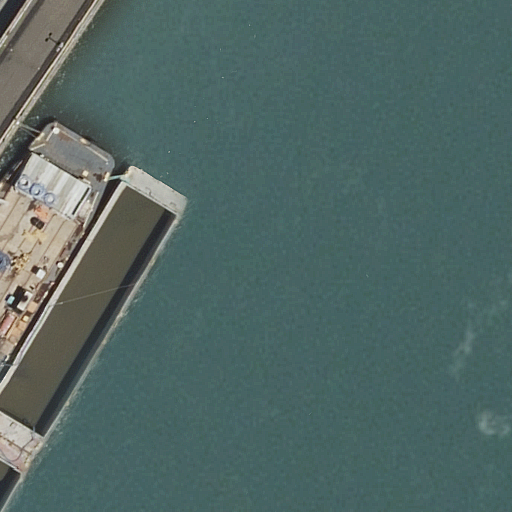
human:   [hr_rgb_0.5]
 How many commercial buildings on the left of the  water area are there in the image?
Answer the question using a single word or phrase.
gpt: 0

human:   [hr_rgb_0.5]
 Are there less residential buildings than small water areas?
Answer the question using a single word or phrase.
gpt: no

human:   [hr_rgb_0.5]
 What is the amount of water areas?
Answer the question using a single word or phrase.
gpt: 1

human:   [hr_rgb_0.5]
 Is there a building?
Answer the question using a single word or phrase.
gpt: yes

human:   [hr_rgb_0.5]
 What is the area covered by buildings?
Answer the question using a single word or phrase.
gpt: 271m2

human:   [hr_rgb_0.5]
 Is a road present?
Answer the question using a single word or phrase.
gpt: yes

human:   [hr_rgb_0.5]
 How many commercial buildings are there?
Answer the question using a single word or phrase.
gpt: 0

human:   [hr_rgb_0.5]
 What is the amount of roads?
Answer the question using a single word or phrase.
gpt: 1

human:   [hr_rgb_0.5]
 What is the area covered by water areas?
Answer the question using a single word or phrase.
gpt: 10186m2

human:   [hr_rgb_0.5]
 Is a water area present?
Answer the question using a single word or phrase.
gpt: yes

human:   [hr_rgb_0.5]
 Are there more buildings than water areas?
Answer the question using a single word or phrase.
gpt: no

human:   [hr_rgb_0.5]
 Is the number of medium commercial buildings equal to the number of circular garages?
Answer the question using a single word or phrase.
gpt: yes

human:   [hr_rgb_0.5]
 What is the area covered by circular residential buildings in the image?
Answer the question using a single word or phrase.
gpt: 0m2

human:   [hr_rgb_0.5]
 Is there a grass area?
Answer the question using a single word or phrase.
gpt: no

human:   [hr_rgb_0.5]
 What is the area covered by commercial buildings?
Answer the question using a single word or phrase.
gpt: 0m2

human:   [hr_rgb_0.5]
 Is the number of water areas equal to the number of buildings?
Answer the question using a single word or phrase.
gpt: yes

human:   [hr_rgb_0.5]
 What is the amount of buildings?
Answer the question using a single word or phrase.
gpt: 1

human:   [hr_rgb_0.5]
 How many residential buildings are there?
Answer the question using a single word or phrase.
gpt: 1

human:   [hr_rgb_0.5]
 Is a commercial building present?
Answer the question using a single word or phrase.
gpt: no

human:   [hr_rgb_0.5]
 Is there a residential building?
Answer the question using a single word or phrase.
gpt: yes

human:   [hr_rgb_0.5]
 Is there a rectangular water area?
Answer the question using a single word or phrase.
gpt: yes

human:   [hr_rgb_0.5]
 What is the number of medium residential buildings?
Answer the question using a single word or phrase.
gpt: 1

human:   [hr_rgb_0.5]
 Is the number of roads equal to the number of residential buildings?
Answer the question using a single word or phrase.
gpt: yes

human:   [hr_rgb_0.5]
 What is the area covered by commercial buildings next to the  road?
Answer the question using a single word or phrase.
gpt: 0m2

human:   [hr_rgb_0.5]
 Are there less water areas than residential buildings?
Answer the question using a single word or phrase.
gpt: no

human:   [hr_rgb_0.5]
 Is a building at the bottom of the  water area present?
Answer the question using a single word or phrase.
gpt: no

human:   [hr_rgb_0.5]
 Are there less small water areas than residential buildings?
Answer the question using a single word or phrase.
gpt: yes

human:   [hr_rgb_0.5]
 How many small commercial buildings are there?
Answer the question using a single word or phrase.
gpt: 0

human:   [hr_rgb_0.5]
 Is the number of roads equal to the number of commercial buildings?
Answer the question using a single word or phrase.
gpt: no

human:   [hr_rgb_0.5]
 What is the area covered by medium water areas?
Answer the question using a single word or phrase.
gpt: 0m2

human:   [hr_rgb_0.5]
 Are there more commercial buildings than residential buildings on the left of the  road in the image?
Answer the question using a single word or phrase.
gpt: no

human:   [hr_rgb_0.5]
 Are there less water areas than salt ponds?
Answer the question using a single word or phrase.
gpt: no

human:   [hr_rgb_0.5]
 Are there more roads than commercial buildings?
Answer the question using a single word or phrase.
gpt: yes

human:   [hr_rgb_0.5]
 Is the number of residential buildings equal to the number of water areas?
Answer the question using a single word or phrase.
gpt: yes

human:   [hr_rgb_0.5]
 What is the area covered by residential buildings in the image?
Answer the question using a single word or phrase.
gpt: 271m2

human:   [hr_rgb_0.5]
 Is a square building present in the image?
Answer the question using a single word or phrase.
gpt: no

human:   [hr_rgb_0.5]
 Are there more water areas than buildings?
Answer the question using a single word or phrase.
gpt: no

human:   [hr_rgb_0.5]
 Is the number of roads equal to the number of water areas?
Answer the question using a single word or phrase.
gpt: yes

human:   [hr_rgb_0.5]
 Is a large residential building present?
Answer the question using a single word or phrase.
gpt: no

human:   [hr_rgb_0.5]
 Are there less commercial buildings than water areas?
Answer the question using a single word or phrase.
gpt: yes

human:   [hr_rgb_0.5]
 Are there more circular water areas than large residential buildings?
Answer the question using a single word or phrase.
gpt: no

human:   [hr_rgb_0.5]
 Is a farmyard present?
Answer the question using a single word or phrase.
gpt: no

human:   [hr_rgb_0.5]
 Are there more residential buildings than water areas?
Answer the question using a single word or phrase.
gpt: no

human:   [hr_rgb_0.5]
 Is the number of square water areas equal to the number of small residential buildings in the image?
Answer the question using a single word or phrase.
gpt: yes

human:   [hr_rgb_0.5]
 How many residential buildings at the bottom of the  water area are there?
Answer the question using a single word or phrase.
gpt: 0

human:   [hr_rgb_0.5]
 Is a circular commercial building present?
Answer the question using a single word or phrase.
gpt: no

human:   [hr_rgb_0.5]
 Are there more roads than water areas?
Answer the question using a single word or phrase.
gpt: no

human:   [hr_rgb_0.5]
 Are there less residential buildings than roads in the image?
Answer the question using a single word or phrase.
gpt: no

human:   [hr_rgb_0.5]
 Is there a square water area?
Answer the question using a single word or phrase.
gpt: no

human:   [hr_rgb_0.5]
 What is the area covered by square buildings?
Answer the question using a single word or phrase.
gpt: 0m2

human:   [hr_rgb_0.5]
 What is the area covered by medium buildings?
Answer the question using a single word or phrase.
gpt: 271m2

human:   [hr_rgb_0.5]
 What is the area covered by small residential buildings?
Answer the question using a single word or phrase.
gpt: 0m2

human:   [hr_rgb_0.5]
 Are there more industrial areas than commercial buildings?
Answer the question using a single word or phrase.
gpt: no

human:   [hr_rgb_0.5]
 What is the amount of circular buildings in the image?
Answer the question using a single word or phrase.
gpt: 0

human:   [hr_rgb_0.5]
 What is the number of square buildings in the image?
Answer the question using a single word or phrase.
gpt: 0

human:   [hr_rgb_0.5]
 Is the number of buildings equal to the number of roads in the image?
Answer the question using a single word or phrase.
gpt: yes

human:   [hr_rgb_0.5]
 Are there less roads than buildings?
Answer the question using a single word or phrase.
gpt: no

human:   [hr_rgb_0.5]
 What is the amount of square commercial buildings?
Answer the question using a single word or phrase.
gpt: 0

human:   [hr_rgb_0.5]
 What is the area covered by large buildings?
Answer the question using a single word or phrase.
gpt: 0m2

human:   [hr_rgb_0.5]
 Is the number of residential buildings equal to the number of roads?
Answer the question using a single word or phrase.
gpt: yes

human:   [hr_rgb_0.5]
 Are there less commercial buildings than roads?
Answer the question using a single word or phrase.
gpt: yes

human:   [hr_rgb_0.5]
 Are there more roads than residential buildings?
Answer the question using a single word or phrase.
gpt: no

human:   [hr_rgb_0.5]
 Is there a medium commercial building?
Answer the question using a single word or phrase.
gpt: no

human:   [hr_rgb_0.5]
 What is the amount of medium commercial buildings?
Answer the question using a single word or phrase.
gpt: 0